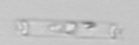
Label: Cerataulina_pelagica